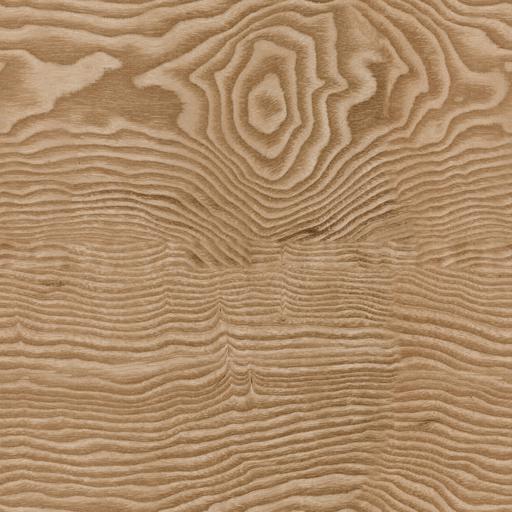
Tags: light plain smooth wood wooden